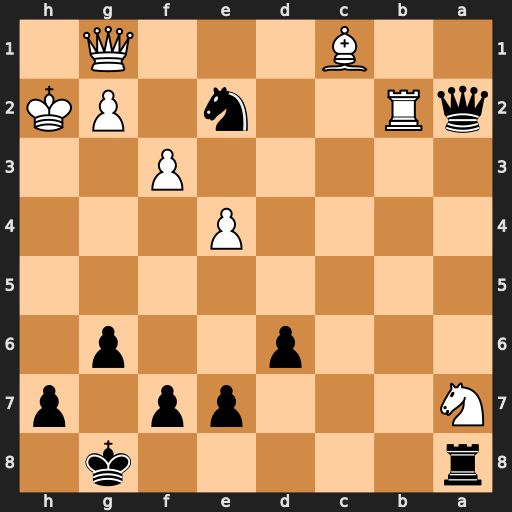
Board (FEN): r5k1/N3pp1p/3p2p1/8/4P3/5P2/qR2n1PK/2B3Q1
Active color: b
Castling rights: -
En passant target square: -
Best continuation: Qxb2 Bxb2 Nxg1